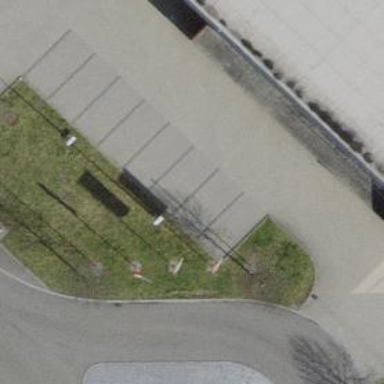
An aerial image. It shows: Street side parking area.